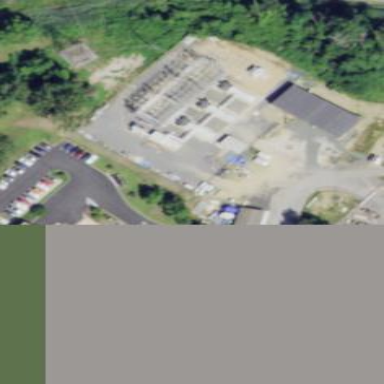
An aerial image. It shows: Outdoor power substation at the transition level.